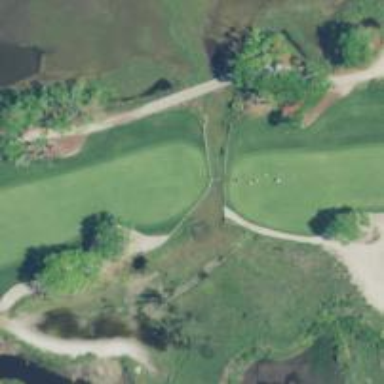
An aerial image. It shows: Path on bridge over golf course.